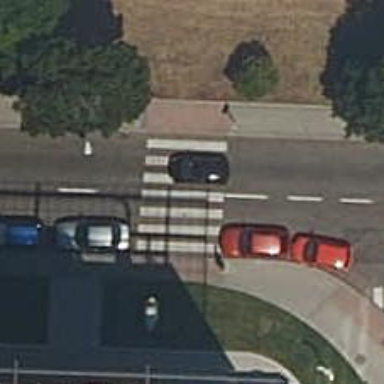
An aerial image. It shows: Uncontrolled road crossing.